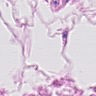
Metastatic tissue present: no